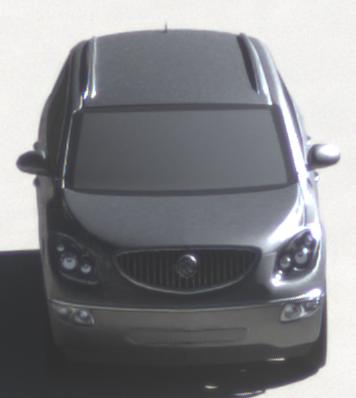
Make: Buick
Model: Enclave
Detailed model: GMT967
Model produced from: 2007
Model produced until: 2017
Doors: 5
Color: gray
Road condition: dry road
Daytime: morning or afternoon
Contrast: high contrast